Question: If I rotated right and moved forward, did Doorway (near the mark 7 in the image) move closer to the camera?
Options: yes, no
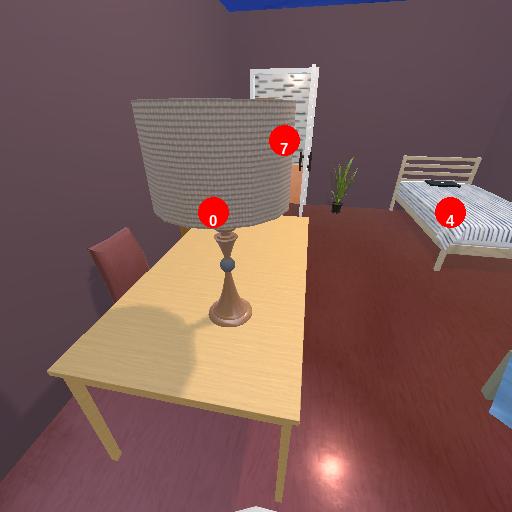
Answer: yes